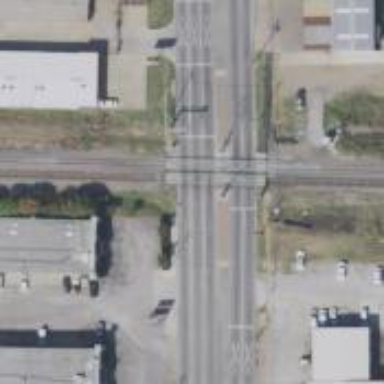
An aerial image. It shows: Level crossing with light signals and saltire markings.